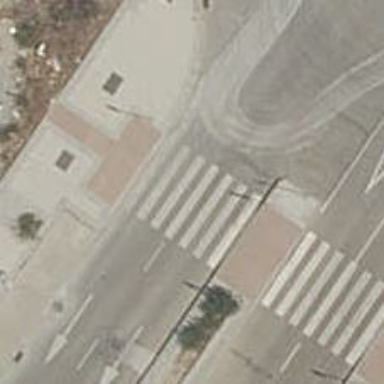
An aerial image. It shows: Uncontrolled zebra crossing on the road.